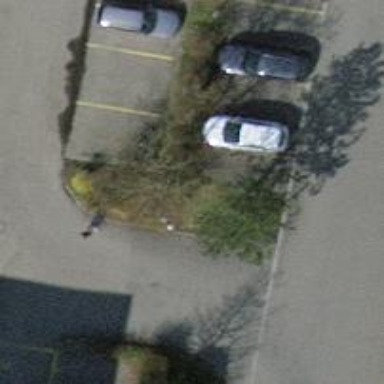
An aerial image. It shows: Bicycle parking area with anchors for securing bicycles.